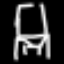
Label: chair